Field crop: maize
Growth stage: 1
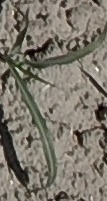
Species: sorghum